Interaction volume radius: 5 \u00c5
Interaction volume height: 15 \u00c5
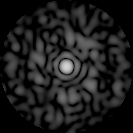
Disorder parameter: 0.8521